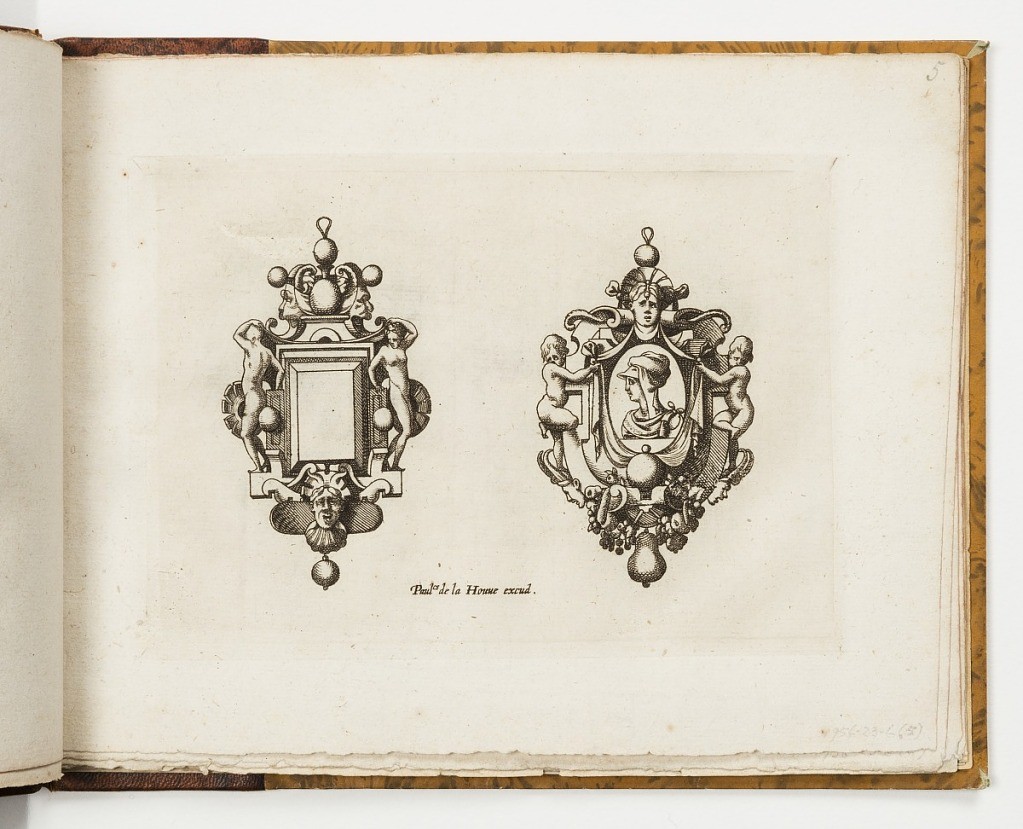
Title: Plate 5, from Livre de bijouterie (Book of Designs for Goldsmiths and Jewelers)
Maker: Léonard Thiry, Flemish, 1550
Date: ca. 1570
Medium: Engraving on paper
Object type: Print
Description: Design for two pendants with strapwork. At left, two nudes flank a faceted rectangle. Below, a mask and a drop pearl. At right, two ignudi flank a portrait medallion. Above, a mask. Below, a pear-shaped pear.